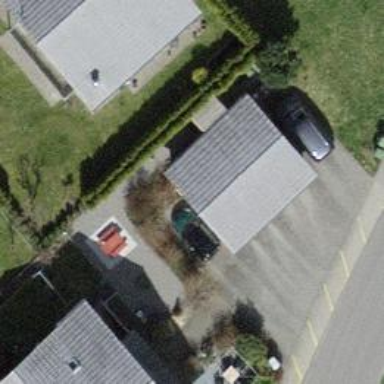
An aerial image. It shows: Garage.